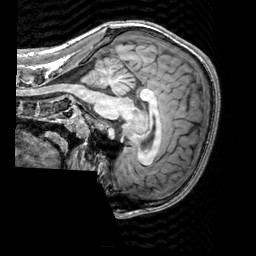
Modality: T1w
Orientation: sagittal
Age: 20
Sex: male
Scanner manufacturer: siemens
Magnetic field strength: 3 T
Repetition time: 2.3 s
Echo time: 0.00303 s